Question: Title explains it pretty well. I successfully take a picture, then turn that byte array into a bmp, then put the bmp on an ImageView that be full screen. But it's too small.

That picture is the ImageView (assigned a picture I just took) on top of the preview. Here's the relevant code.
'''
Camera.PictureCallback jpgCallback = new Camera.PictureCallback() {
@Override
public void onPictureTaken(byte[] data, Camera camera) {
Bitmap bmp = BitmapFactory.decodeByteArray(data, 0, data.length);
ImageView image = (ImageView) findViewById(R.id.picPreview);
image.setImageBitmap(bmp);
image.setRotation(90);
image.setVisibility(View.VISIBLE);
}
};
'''
'''
<SurfaceView
android:layout_width="wrap_content"
android:layout_height="wrap_content"
android:id="@+id/surfaceView"
android:layout_alignParentLeft="true"
android:layout_alignParentStart="true"
android:layout_alignParentRight="true"
android:layout_alignParentEnd="true"
android:layout_alignParentTop="true"
android:layout_alignParentBottom="true" />
<Button
android:layout_width="wrap_content"
android:layout_height="wrap_content"
android:text="Take Picture"
android:id="@+id/takePicButton"
android:layout_alignParentBottom="true"
android:layout_centerHorizontal="true"
android:background="#ff6cafff"
android:textAlignment="center"
android:enabled="true"
android:onClick="takePic"/>
<ImageView
android:layout_width="fill_parent"
android:layout_height="fill_parent"
android:id="@+id/picPreview"
android:layout_alignParentBottom="true"
android:visibility="invisible"
android:layout_alignParentLeft="true"
android:layout_alignParentStart="true"
android:scaleType="fitXY"
android:adjustViewBounds="true"/>
'''
I've tried changing scaleType to center, centerCrop, default, and more, and nothing made the picture full screen.
Anyone have any idea what I need to do?
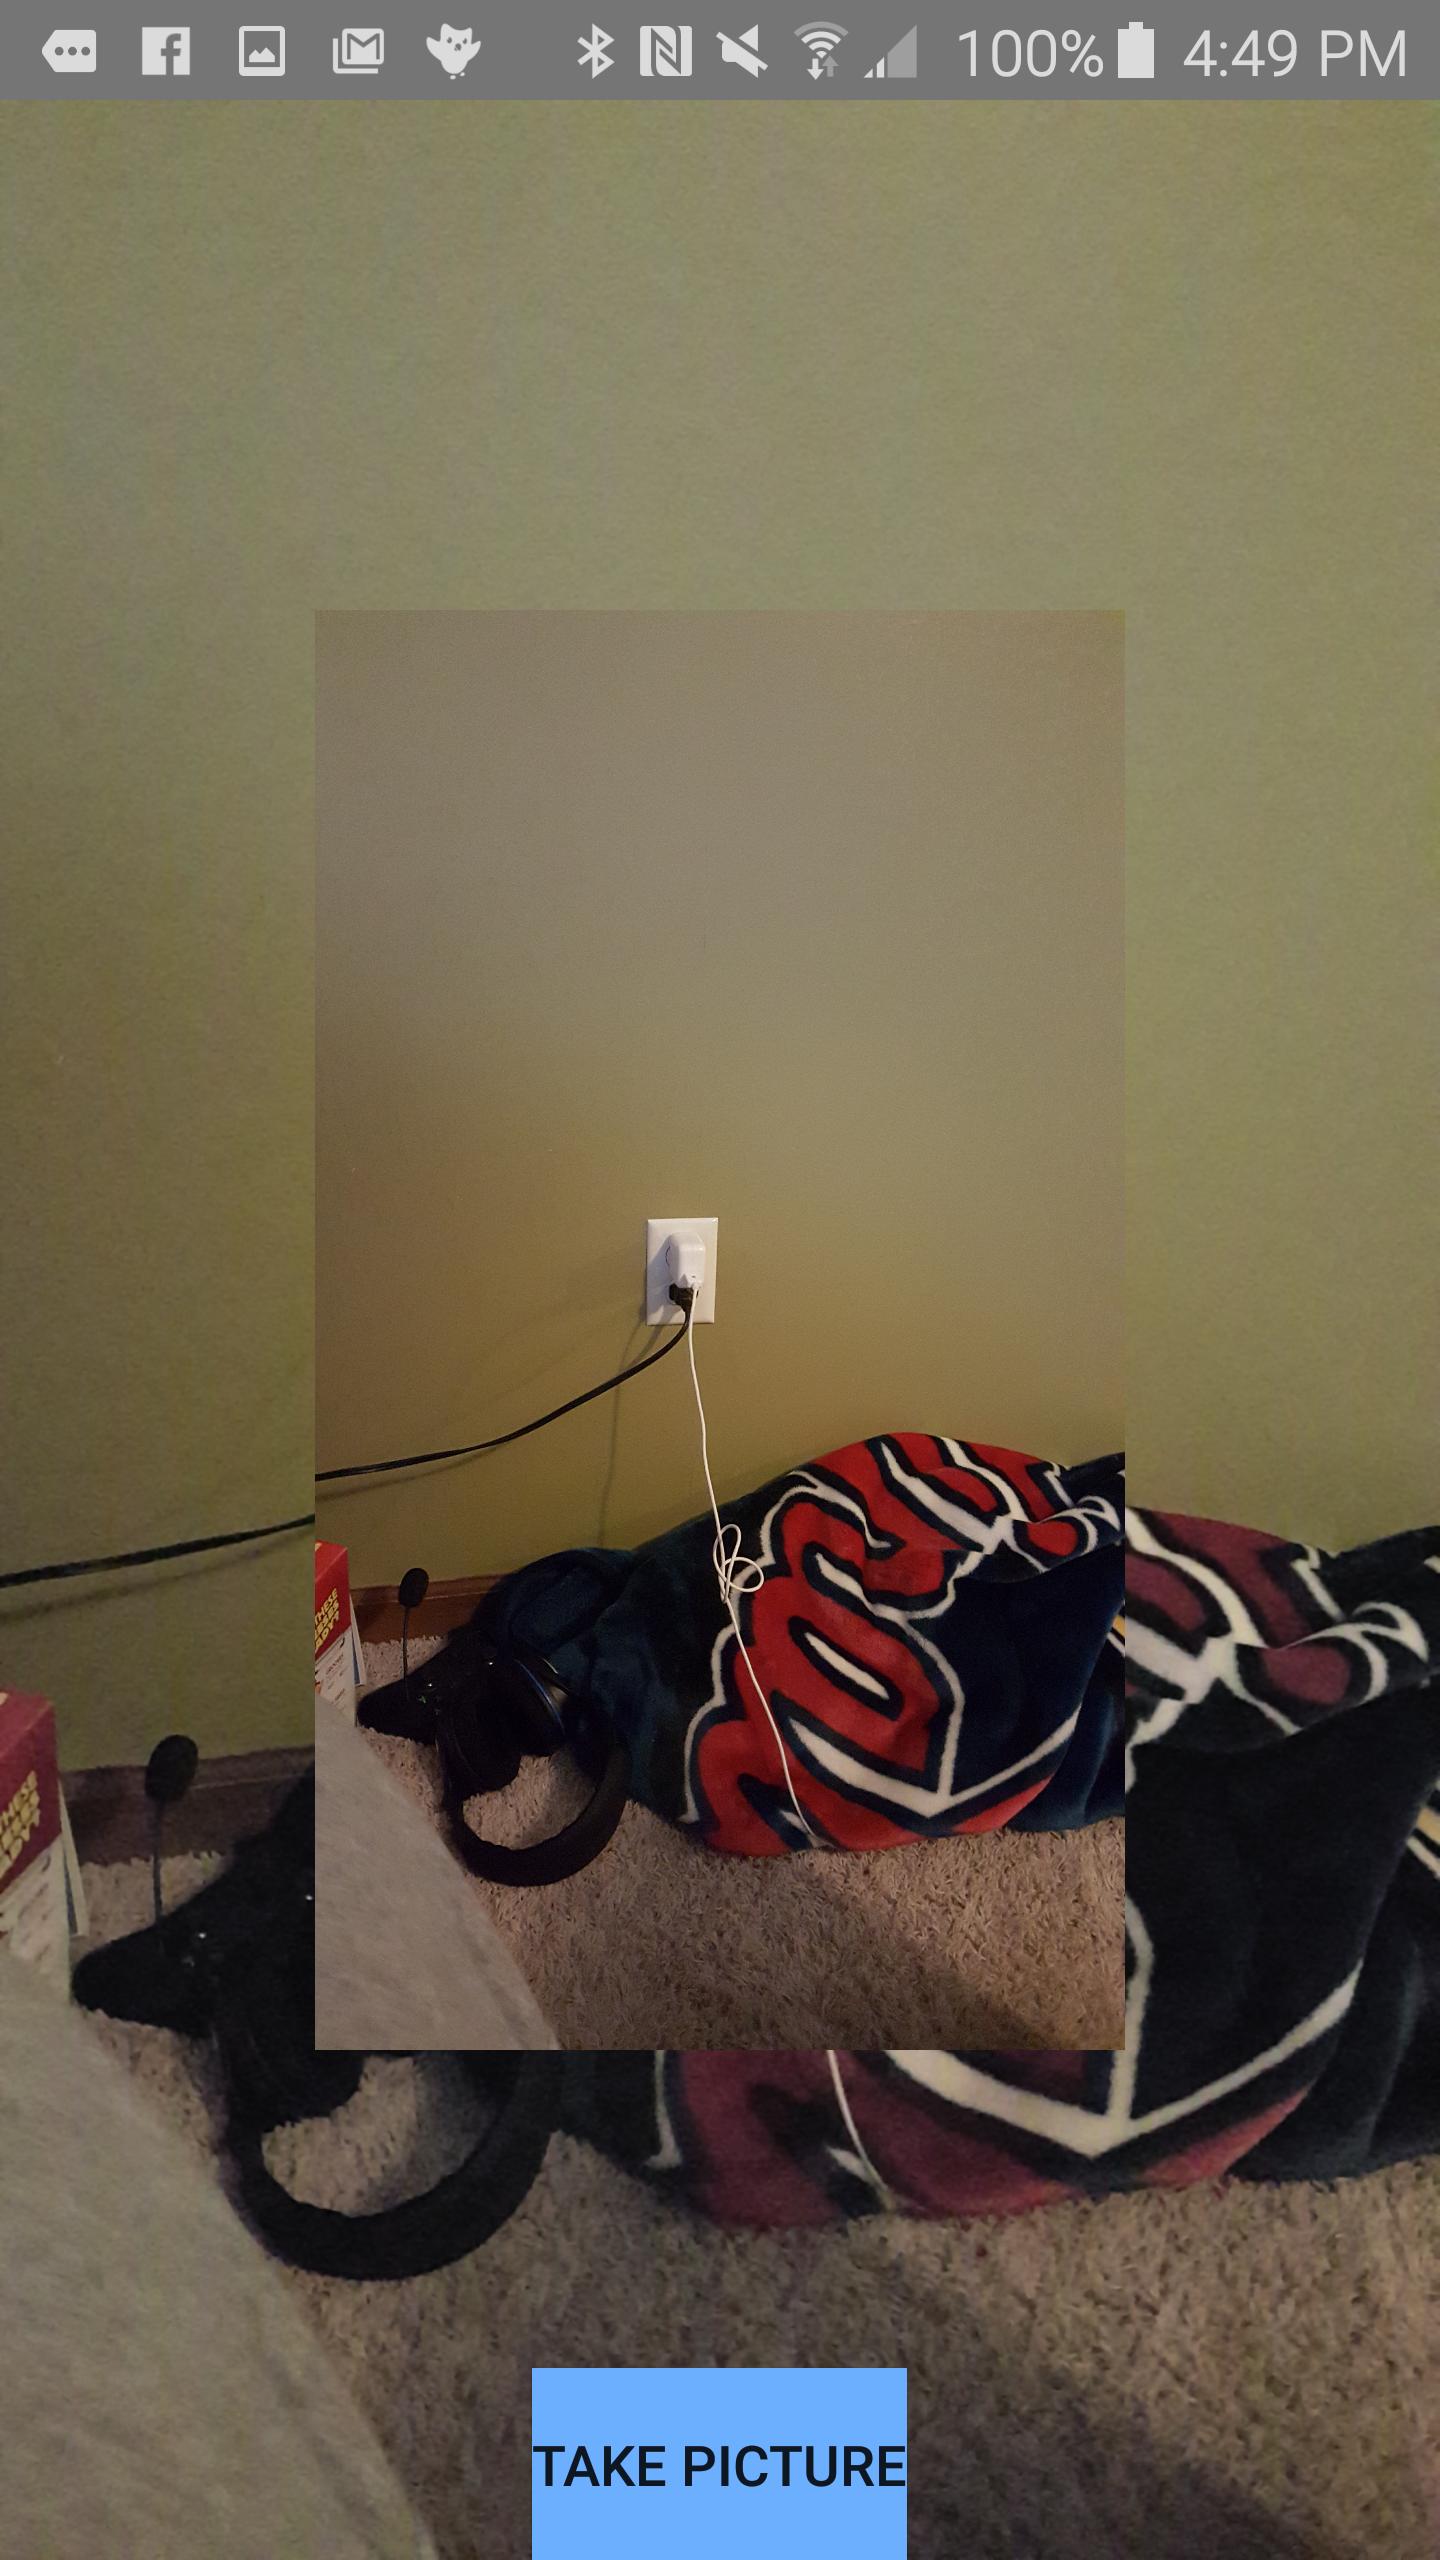
Answer: Figured it out! The problem was that I was rotating the ImageView, when I needed to rotate the image itself (bmp)